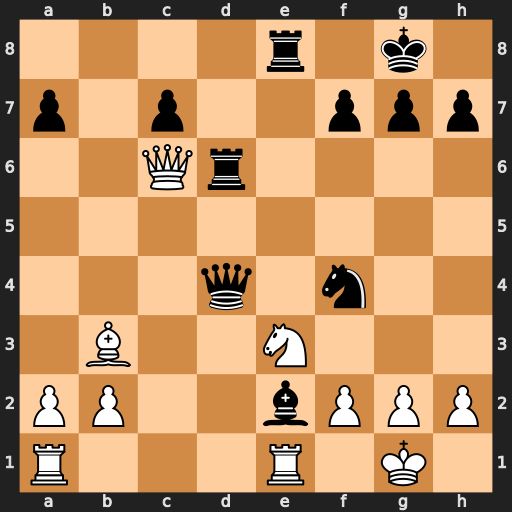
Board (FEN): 4r1k1/p1p2ppp/2Qr4/8/3q1n2/1B2N3/PP2bPPP/R3R1K1
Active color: w
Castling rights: -
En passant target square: -
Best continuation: Qxe8#